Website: crate-barrel
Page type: billing-address
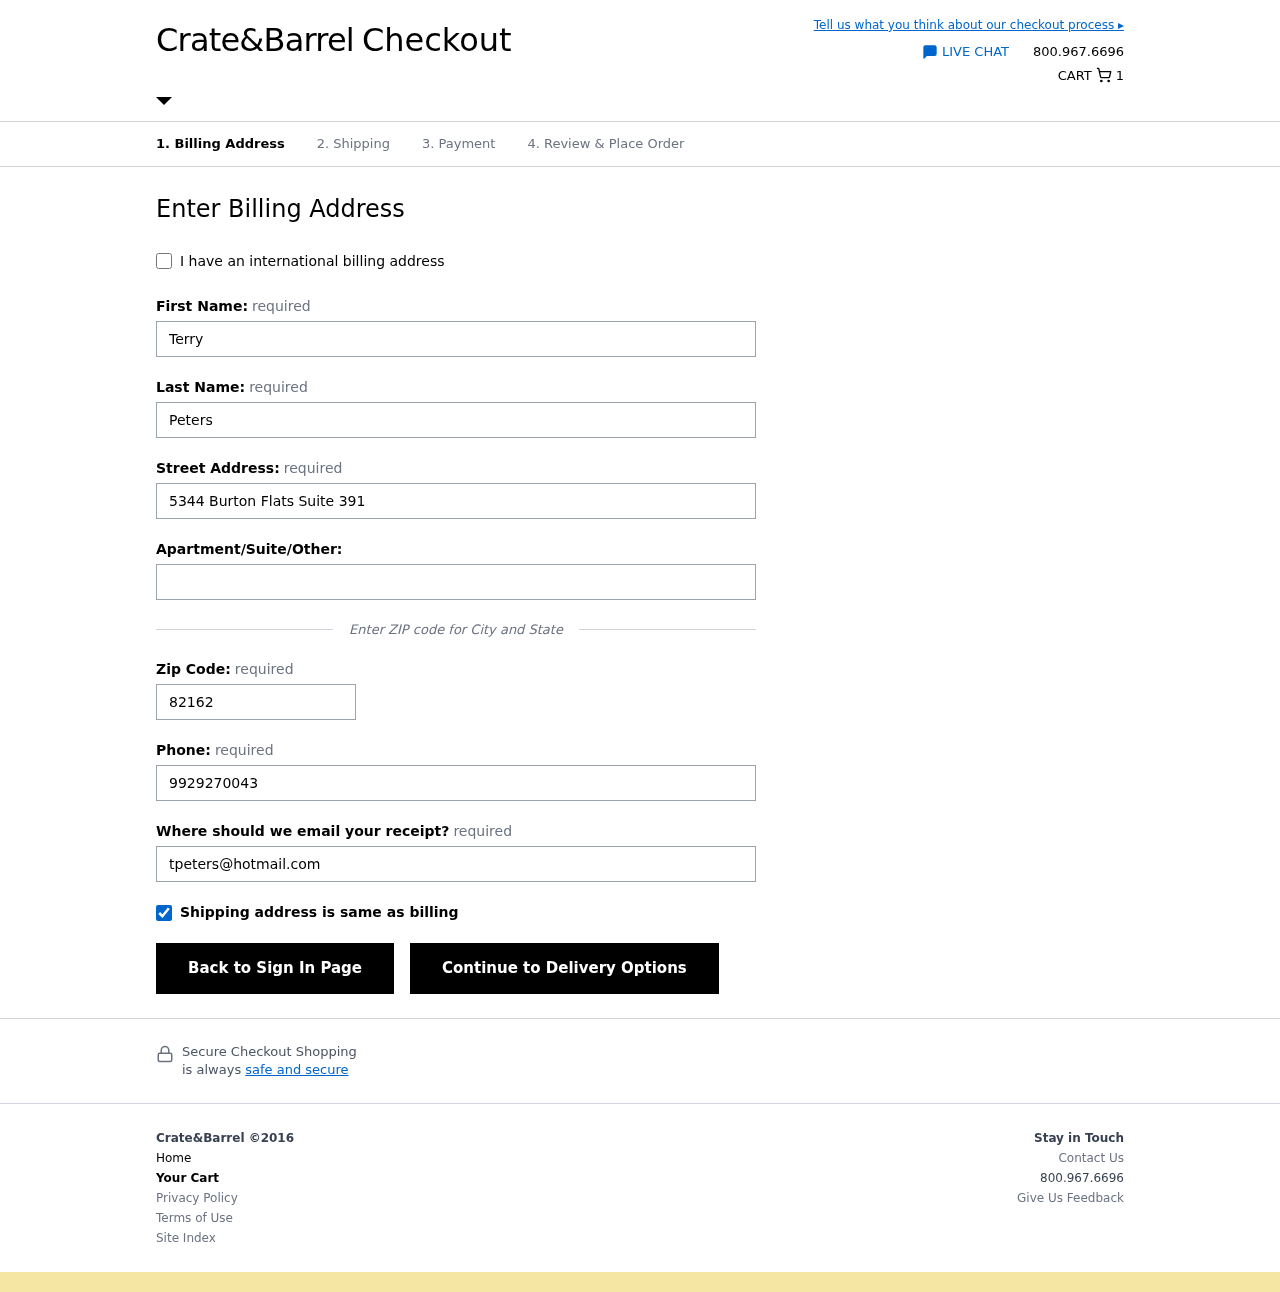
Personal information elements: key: PII_EMAIL
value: tpeters@hotmail.com
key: PII_FIRSTNAME
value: Terry
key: PII_LASTNAME
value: Peters
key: PII_PHONE
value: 9929270043
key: PII_POSTCODE
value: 82162
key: PII_STREET
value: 5344 Burton Flats Suite 391
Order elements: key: ORDER_NUM_ITEMS
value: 1